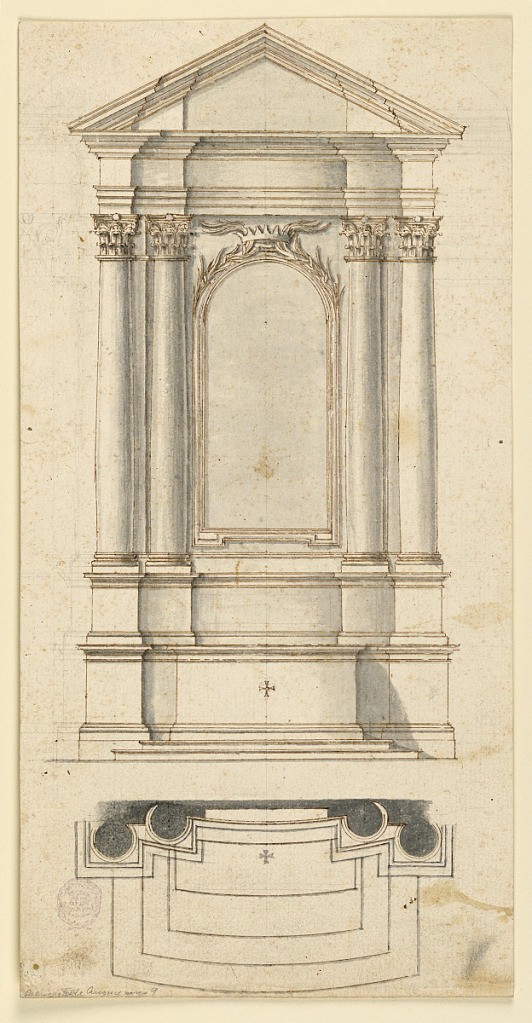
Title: Project for an altar
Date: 1700–1750
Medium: Pencil, brush, pen, sepia and grey water color on paper
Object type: Drawing
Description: Vertical composition of an altar with three steps. The mensa and the inner sections of the dado and the base of the retable are curved.  On top of the frame of the picture is a crown, serving like a pin for the laurel branches springing from the upper part of the frame. At the bottom the plan is visible. There is an aedicula scheme with embedded columns supporting the entabulature and triangular pediment.